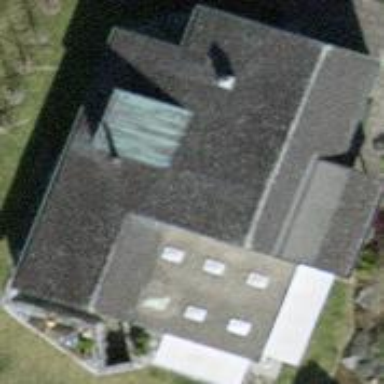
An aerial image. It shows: Detached building with gabled roof.